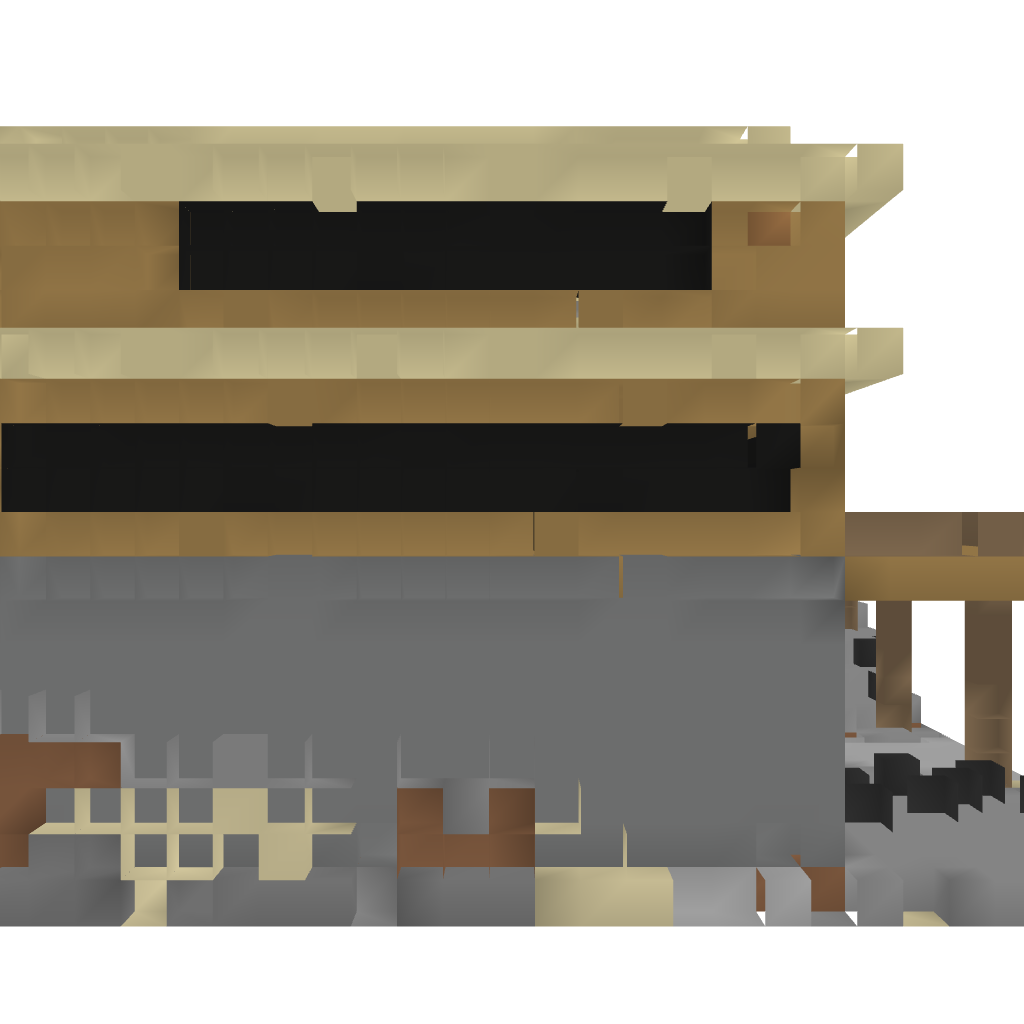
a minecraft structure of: Modern House